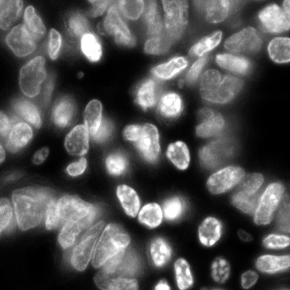
Tissue sample: colon
Magnification: 10.0x
Cell type: Stem and progenitor cells
Senescence state: senescent